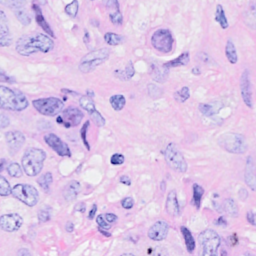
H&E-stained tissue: Breast